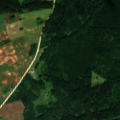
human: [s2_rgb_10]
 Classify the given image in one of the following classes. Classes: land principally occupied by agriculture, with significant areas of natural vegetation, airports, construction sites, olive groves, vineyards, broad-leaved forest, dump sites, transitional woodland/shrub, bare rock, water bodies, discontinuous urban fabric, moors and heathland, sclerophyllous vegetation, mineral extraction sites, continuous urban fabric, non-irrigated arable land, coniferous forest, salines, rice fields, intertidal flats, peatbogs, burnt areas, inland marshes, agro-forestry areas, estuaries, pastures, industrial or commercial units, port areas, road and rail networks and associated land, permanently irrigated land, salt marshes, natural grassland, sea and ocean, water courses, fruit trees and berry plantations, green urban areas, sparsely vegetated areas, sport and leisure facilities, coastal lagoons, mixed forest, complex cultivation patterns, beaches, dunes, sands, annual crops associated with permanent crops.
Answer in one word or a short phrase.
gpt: non-irrigated arable land, complex cultivation patterns, coniferous forest, mixed forest, transitional woodland/shrub